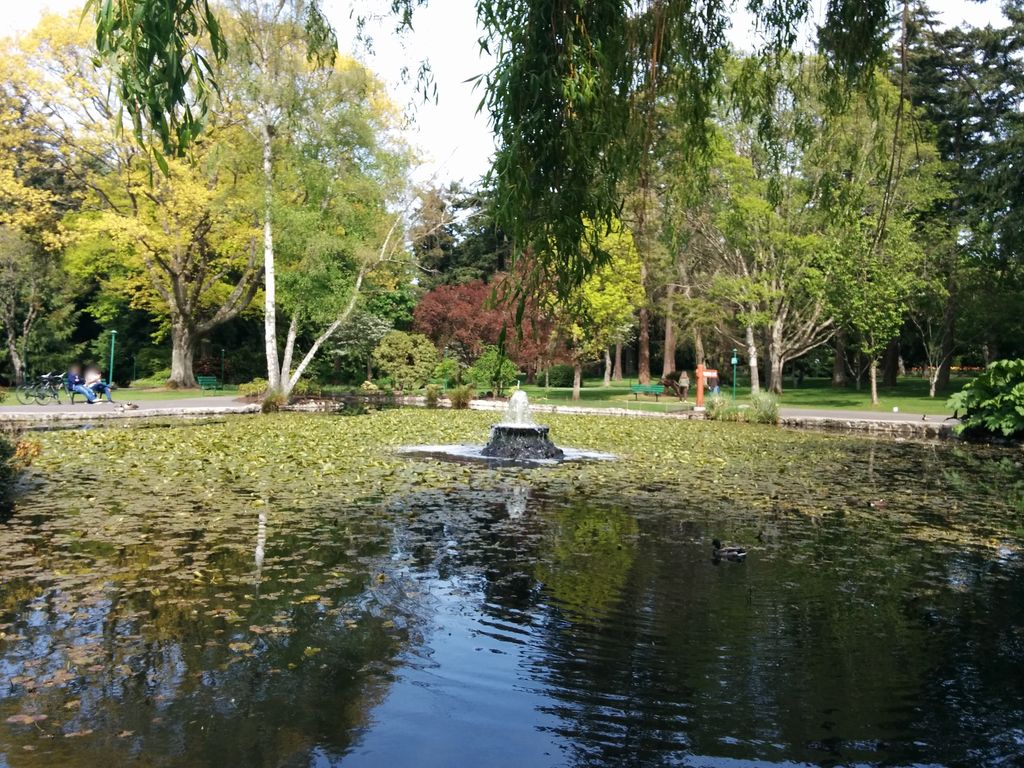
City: victoria